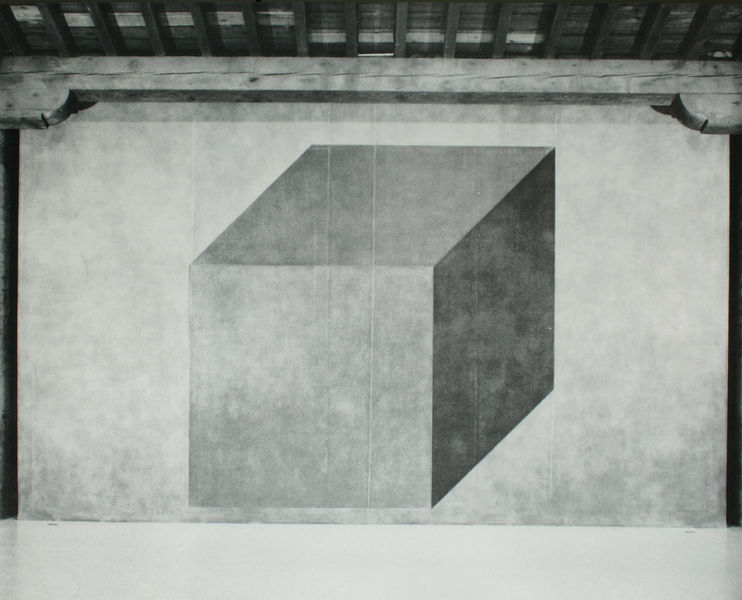
Titel: Installation Musée d'ARt Comtemporain, CAPC, Bordeaux - Isometric cube
Künstler: Sol Lewitt
Schlagwörter: grau, holz, raum, schwarz, weiss, zimmer, decke, linien, balken, geschlossen, foto, offen, würfel, ecken, lewitt, kubus, isometrie, isometrisch